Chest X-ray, AP view. Patient: 58 years old, sex M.
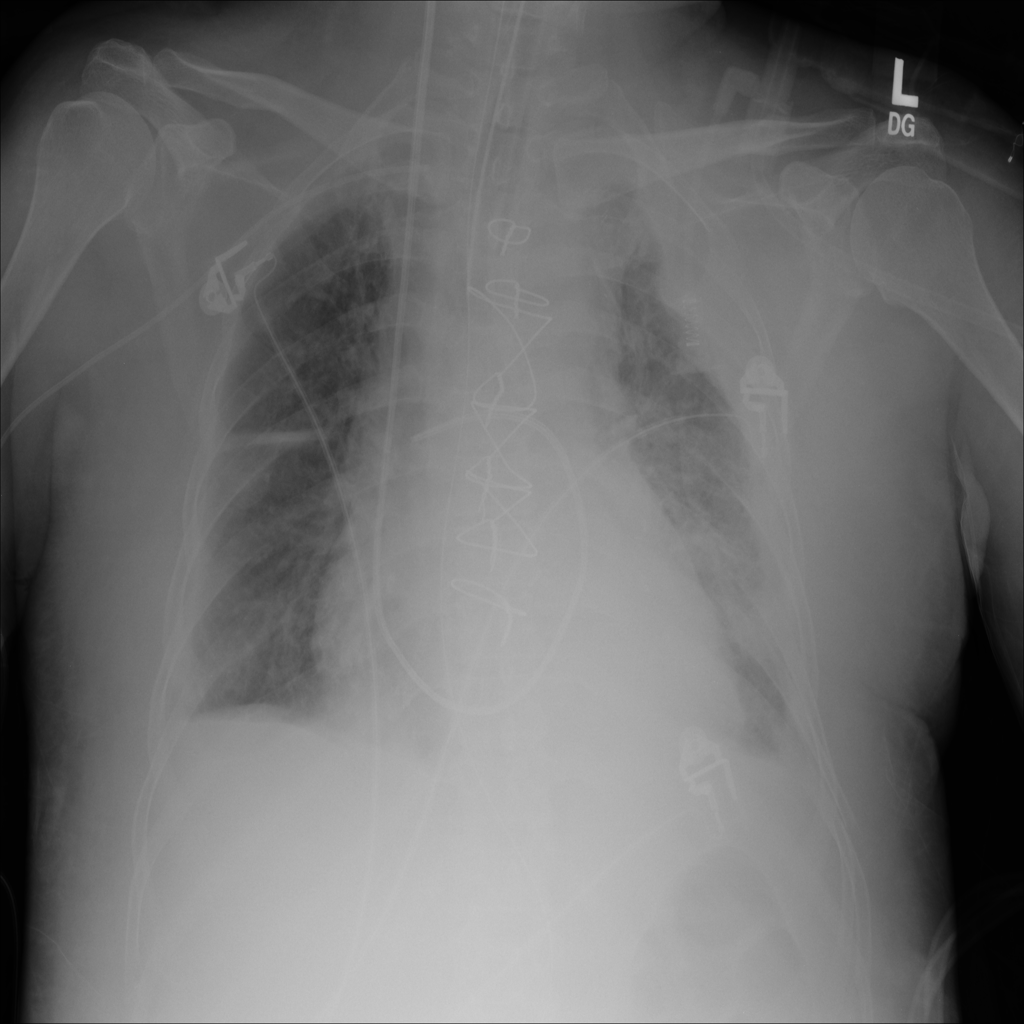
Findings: No Finding